Field crop: maize
Growth stage: 1
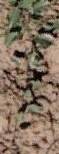
Species: convolvulus